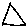
Label: triangle